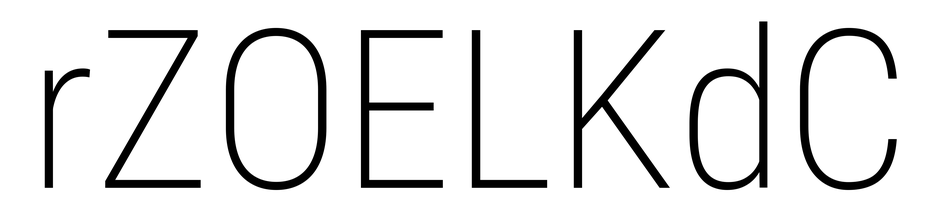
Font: Roboto_Condensed_ExtraLight